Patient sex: F
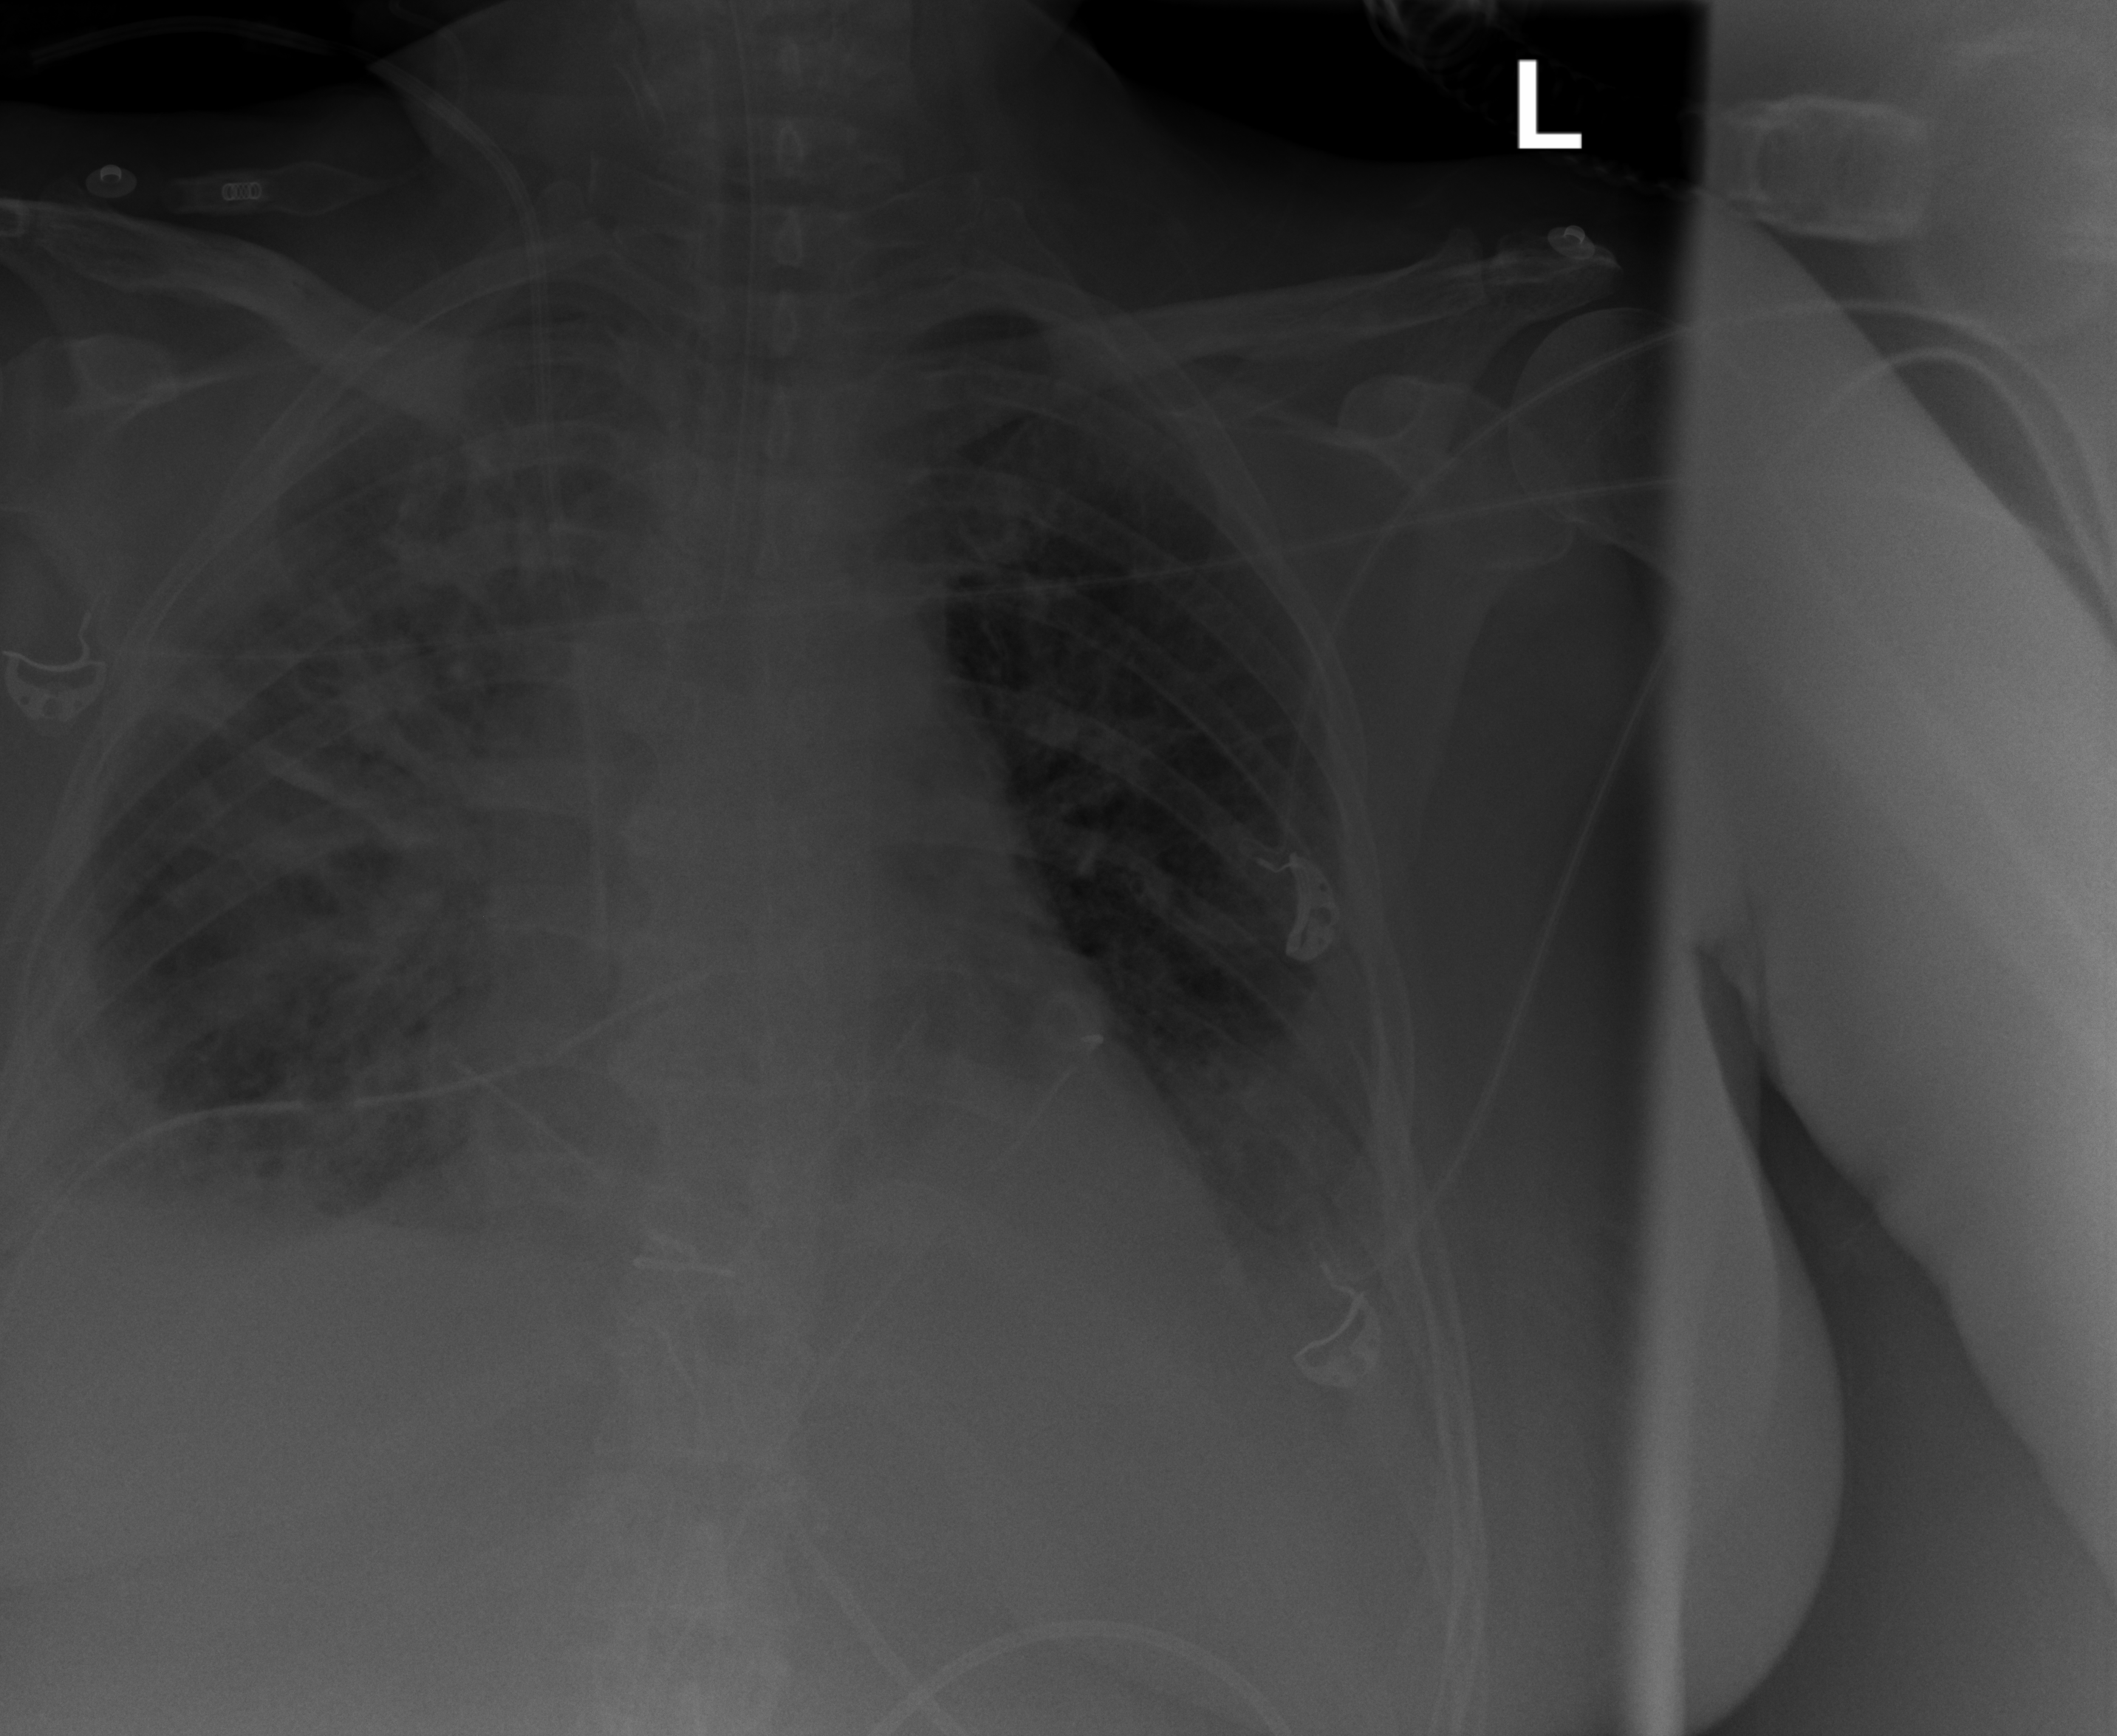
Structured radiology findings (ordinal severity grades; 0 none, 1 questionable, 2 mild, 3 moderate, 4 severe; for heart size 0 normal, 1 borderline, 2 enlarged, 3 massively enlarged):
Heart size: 1
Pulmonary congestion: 2
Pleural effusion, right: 2
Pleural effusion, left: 2
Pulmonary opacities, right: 3
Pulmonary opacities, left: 2
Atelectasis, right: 3
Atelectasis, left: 2